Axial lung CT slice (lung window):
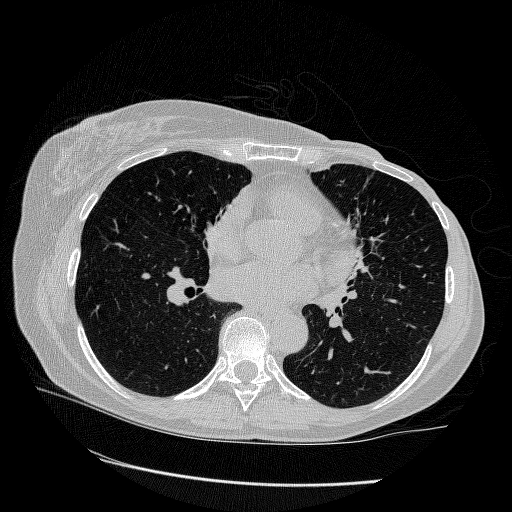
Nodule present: no